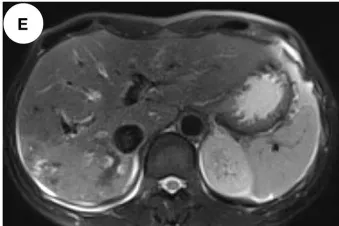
Imaging features of the patient. (E) Abdominal MRI enhancement showed cystic and tubular shadows in the right lobe of the liver, with irregular shapes and edge enhancement in the enhanced part. Some lesions were smaller than before on follow-up day 137.
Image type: radiology (mri)